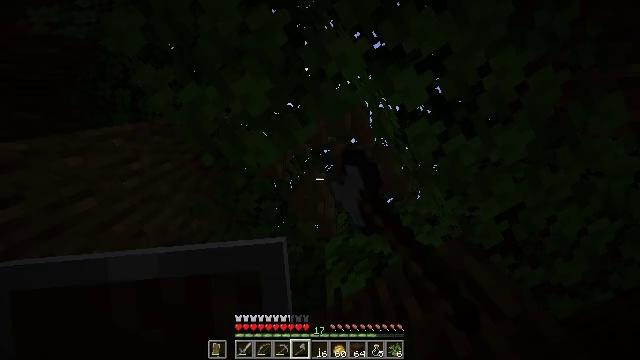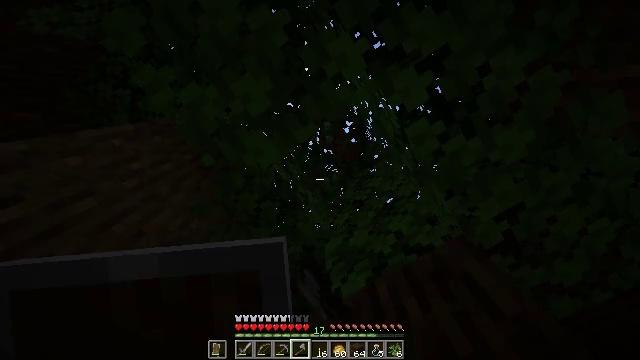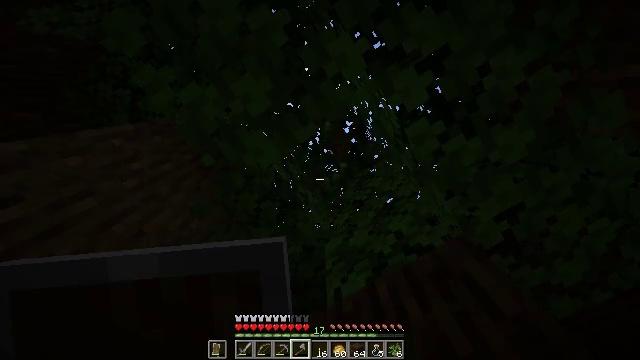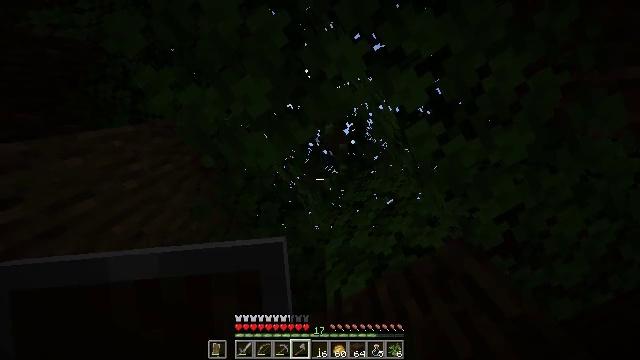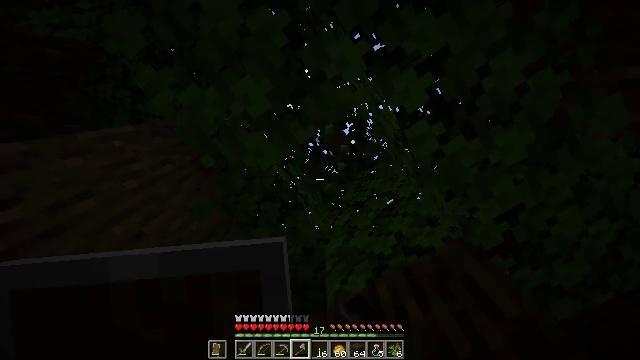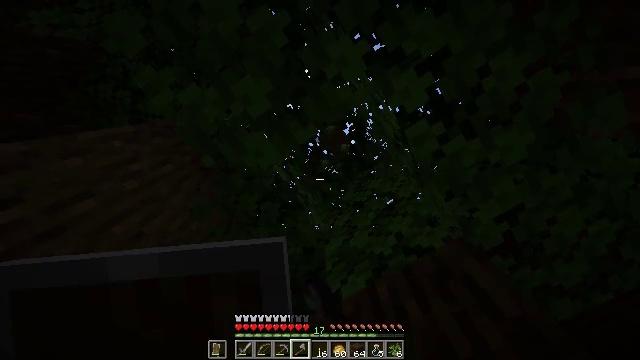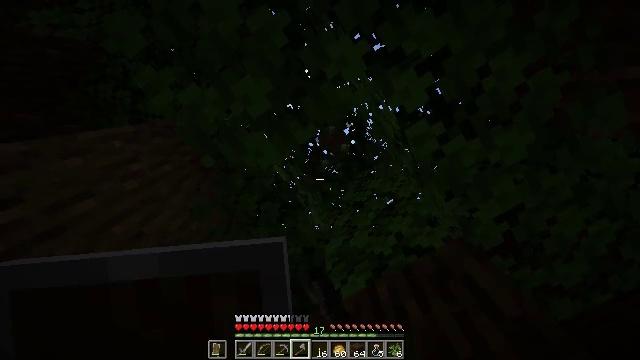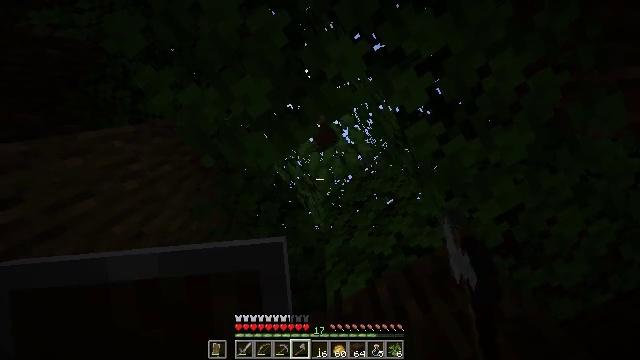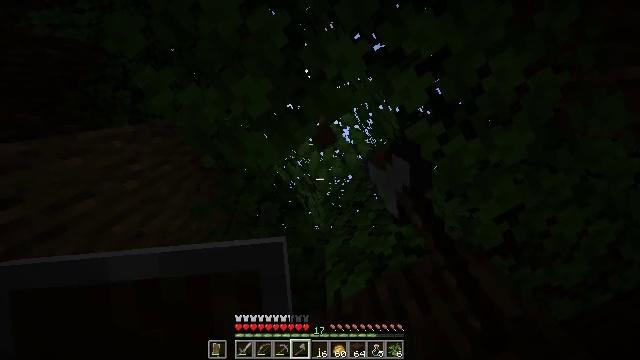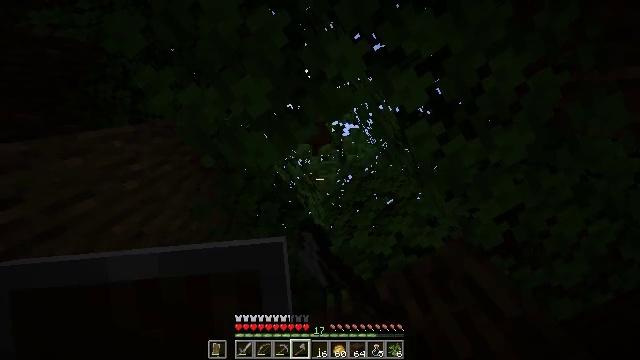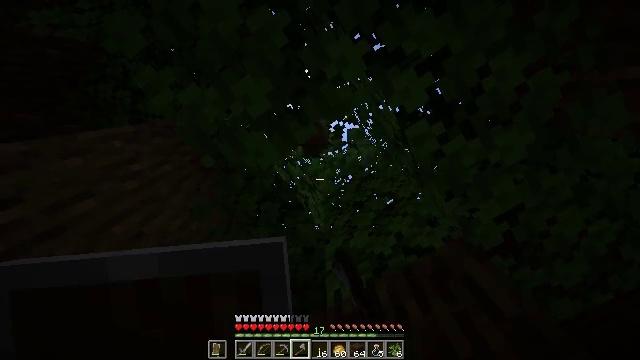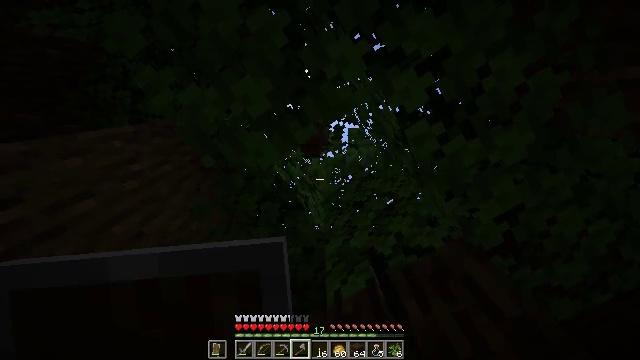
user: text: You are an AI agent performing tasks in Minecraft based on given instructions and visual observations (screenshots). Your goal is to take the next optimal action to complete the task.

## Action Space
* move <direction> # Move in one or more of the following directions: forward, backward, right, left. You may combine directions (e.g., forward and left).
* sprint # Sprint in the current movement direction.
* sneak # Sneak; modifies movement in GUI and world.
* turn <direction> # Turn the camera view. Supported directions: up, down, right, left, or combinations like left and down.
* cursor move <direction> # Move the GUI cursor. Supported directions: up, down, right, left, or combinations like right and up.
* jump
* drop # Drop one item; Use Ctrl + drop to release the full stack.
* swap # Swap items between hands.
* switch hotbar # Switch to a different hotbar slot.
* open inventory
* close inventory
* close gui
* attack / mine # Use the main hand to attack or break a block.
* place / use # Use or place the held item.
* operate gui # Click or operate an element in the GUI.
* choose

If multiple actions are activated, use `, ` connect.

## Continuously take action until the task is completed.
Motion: motion action
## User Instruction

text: Collect dark oak leaves by breaking them.
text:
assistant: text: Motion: attack / mine
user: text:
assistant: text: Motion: attack / mine
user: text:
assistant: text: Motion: attack / mine
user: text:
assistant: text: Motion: attack / mine
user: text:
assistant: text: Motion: attack / mine
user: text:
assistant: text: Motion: attack / mine
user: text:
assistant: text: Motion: attack / mine
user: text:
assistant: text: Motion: attack / mine
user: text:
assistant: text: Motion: attack / mine
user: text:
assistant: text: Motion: attack / mine
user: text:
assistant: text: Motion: attack / mine
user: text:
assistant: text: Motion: attack / mine